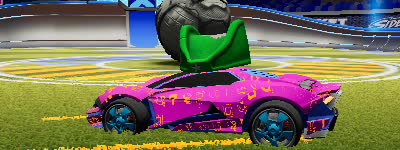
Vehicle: werewolf